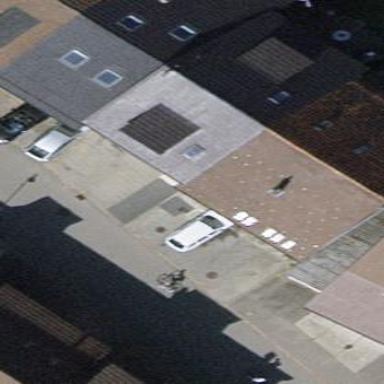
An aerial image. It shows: Terrace building.